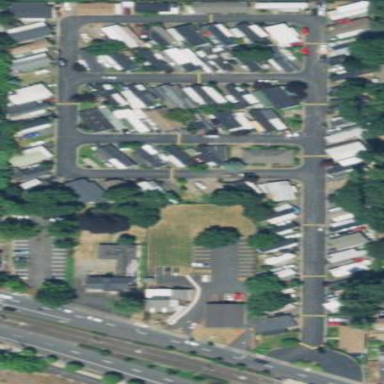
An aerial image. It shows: Residential area known as trailer park.